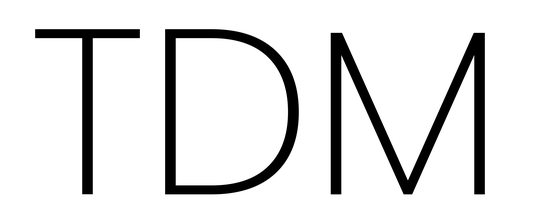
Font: Poppins-ExtraLight